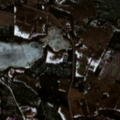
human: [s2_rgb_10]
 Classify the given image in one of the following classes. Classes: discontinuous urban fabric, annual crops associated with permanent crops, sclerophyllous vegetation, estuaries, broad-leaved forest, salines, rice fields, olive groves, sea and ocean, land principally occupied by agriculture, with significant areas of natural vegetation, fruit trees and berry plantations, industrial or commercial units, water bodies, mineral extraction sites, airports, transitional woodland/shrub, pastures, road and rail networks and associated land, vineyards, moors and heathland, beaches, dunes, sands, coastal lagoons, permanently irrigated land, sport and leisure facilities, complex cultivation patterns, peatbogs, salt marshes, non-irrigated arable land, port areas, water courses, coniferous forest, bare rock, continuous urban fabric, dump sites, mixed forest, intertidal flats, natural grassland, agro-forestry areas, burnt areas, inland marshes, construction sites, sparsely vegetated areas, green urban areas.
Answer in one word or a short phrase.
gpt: complex cultivation patterns, land principally occupied by agriculture, with significant areas of natural vegetation, coniferous forest, transitional woodland/shrub, water bodies